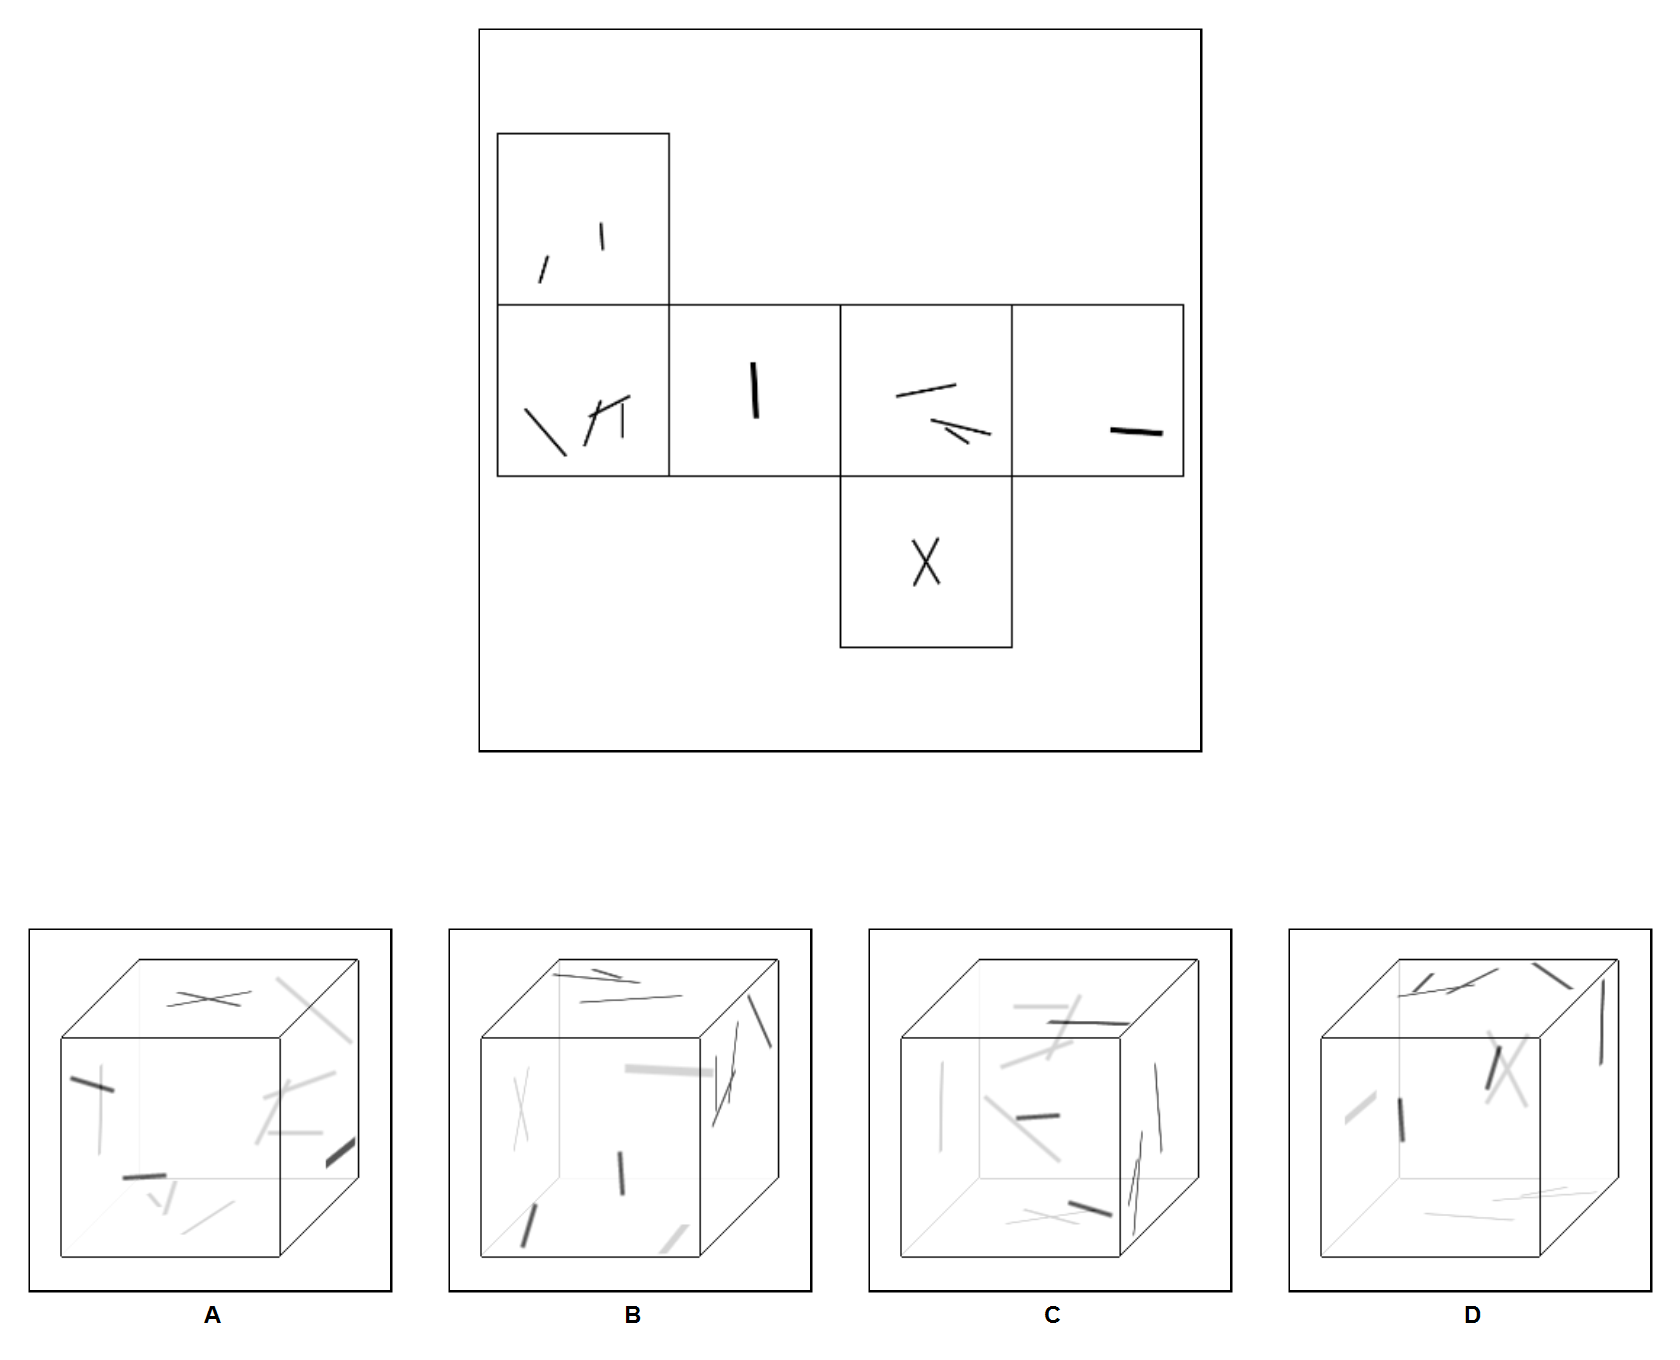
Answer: D